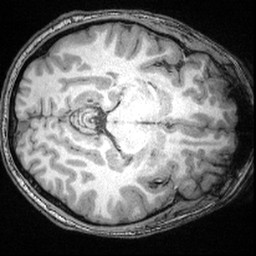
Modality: T1w
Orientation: axial
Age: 26
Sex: male
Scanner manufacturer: siemens
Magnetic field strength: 3 T
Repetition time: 2.4 s
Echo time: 0.00374 s